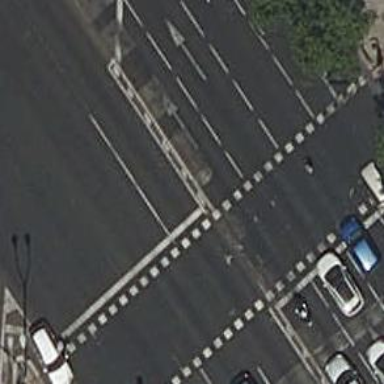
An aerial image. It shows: Road with traffic signals.